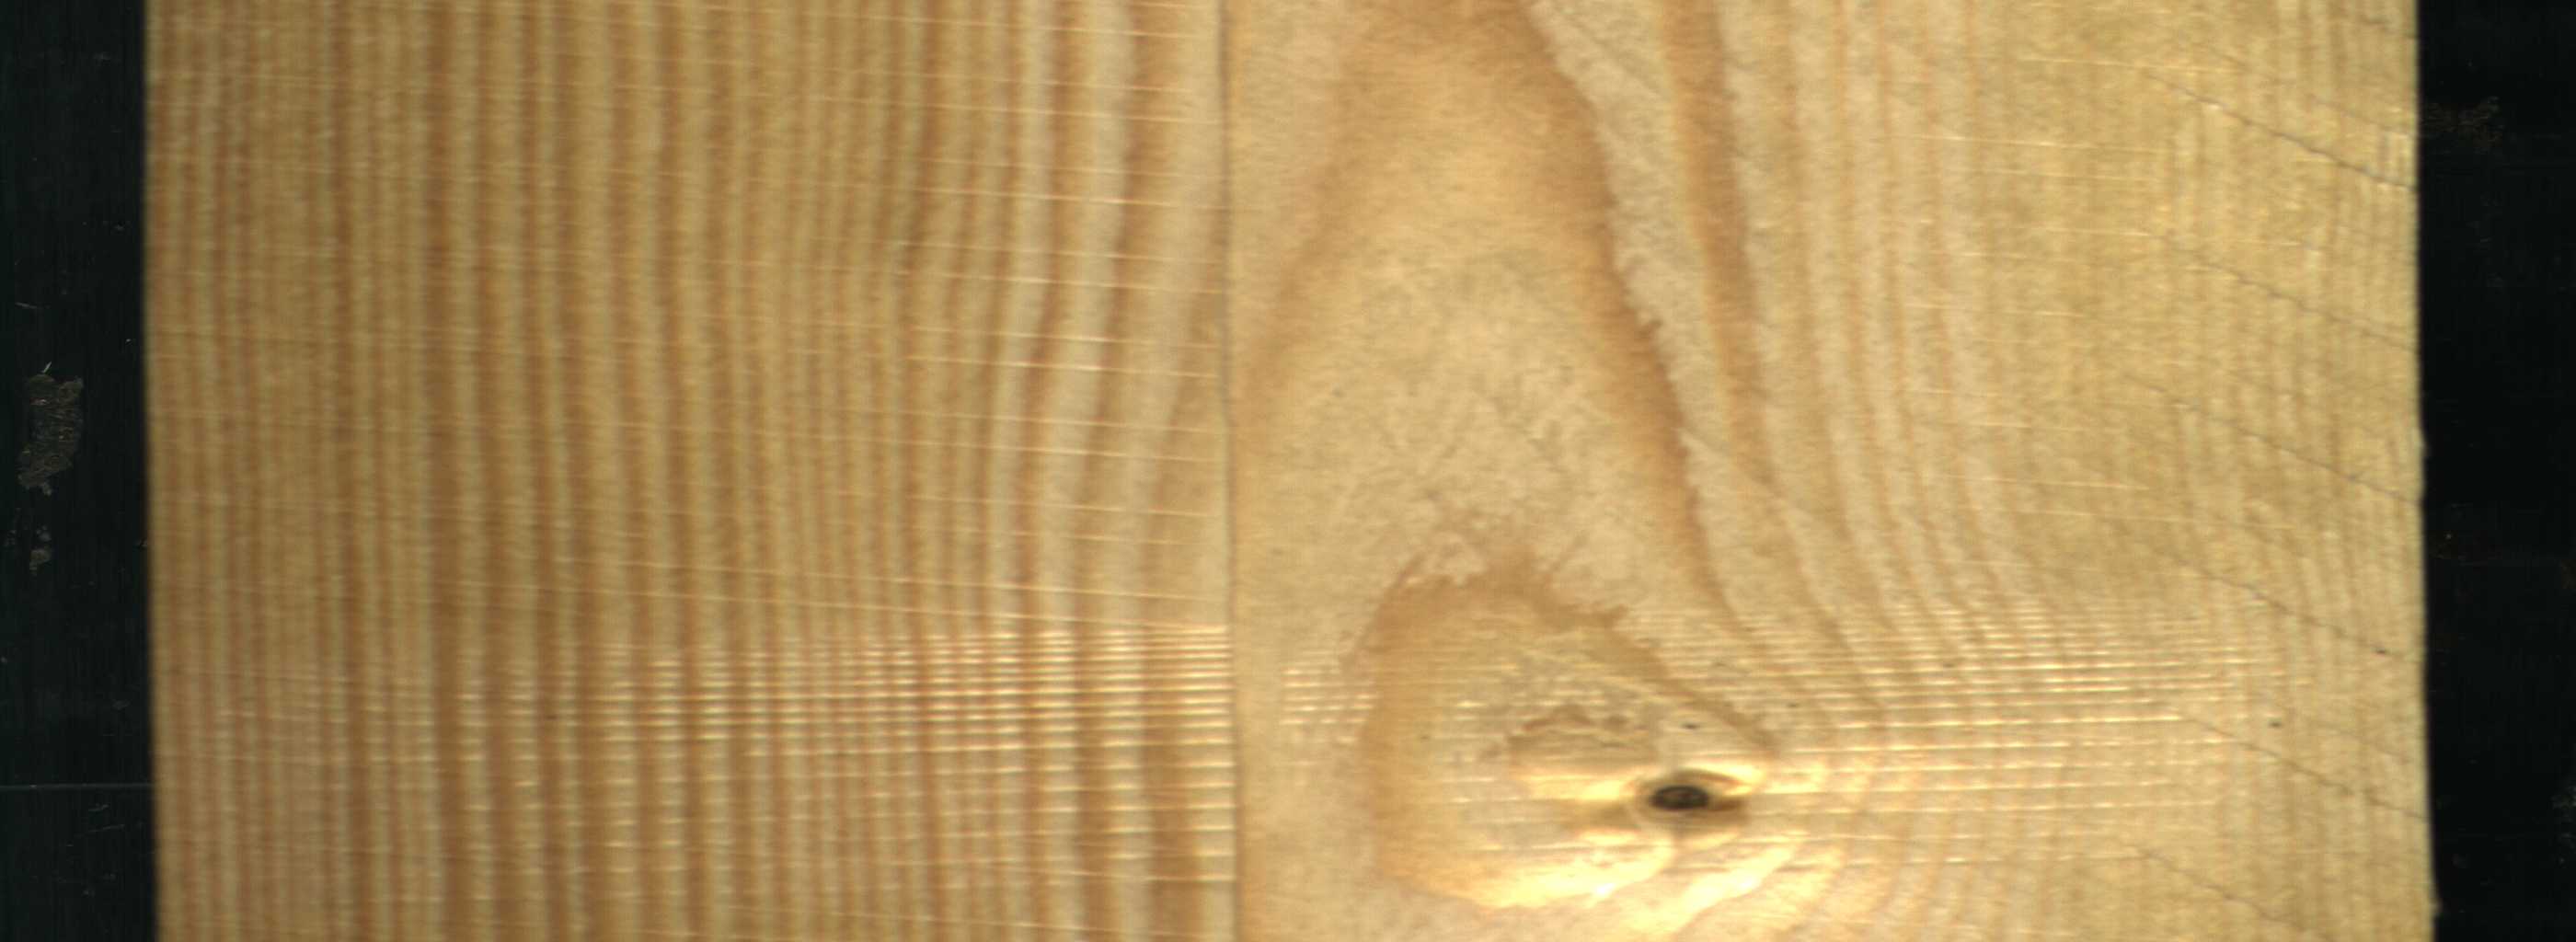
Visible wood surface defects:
Dead_Knot